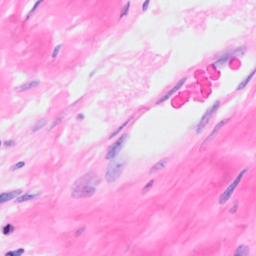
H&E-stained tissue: Breast